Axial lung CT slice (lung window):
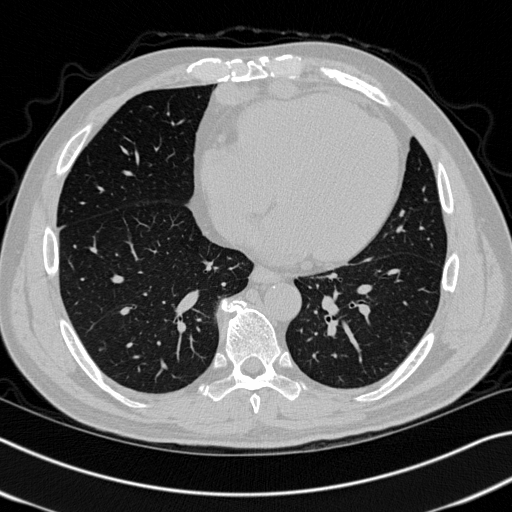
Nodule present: no